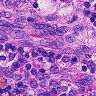
Metastatic tissue present: no